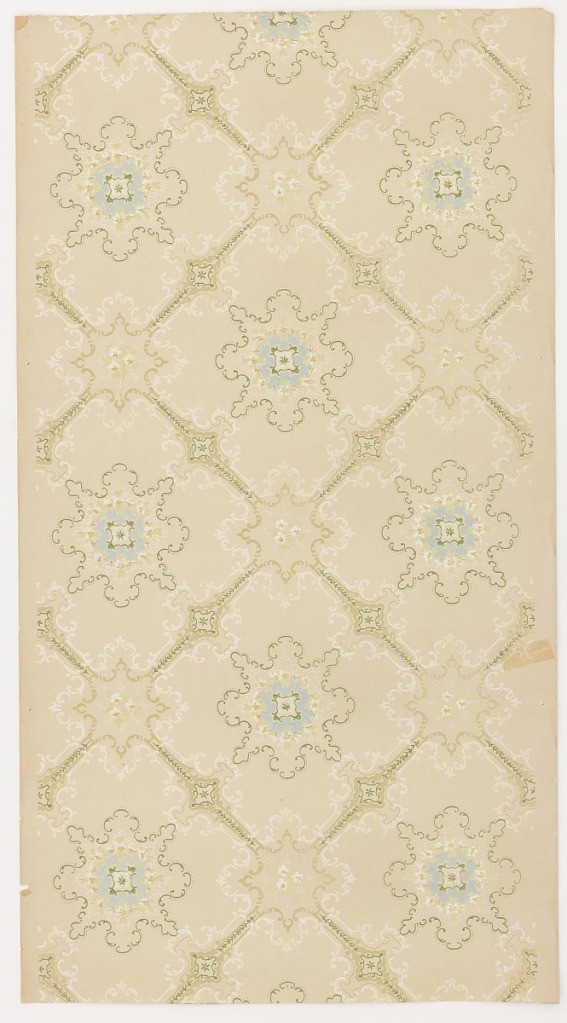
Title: Ceiling paper
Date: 1905–1915
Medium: Machine-printed paper, liquid mica
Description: Grid or trellis patterned formed with foliate-filled lines, eight-pointed star motif at intersections. Another larger eight-pointed motif fills each void. Printed in blue, green, white, and gray on light tan ground.